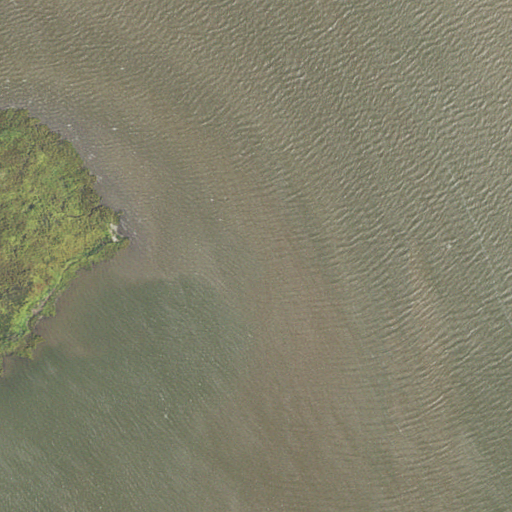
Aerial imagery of cape in Virginia named Blandfield Point containing open water and herbaceous wetlands